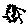
Label: sun